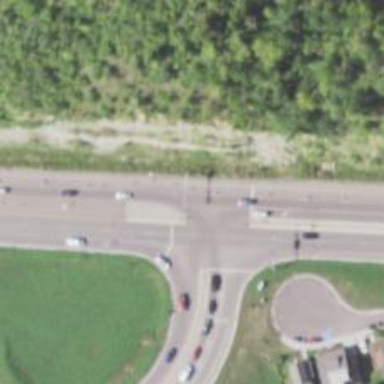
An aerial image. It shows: Asphalt trunk highway.